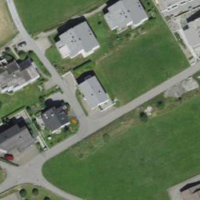
EUNIS habitat code: 55
Species observed at this site:
Convallaria majalis
Oenanthe oenanthe
Carduelis carduelis